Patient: sex F, age 56
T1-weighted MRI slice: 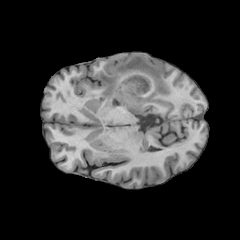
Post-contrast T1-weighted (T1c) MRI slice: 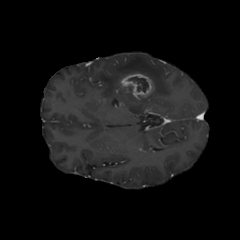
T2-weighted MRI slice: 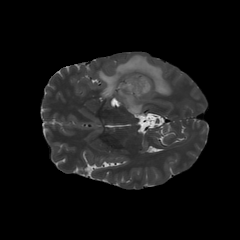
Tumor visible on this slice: yes
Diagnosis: Glioblastoma, IDH-wildtype
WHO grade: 4